Frequency: 70000
Velocity: 0,217
Power: 45,4
Pulse duration: 0,0000001
Pass count: 1
Magnification: 10
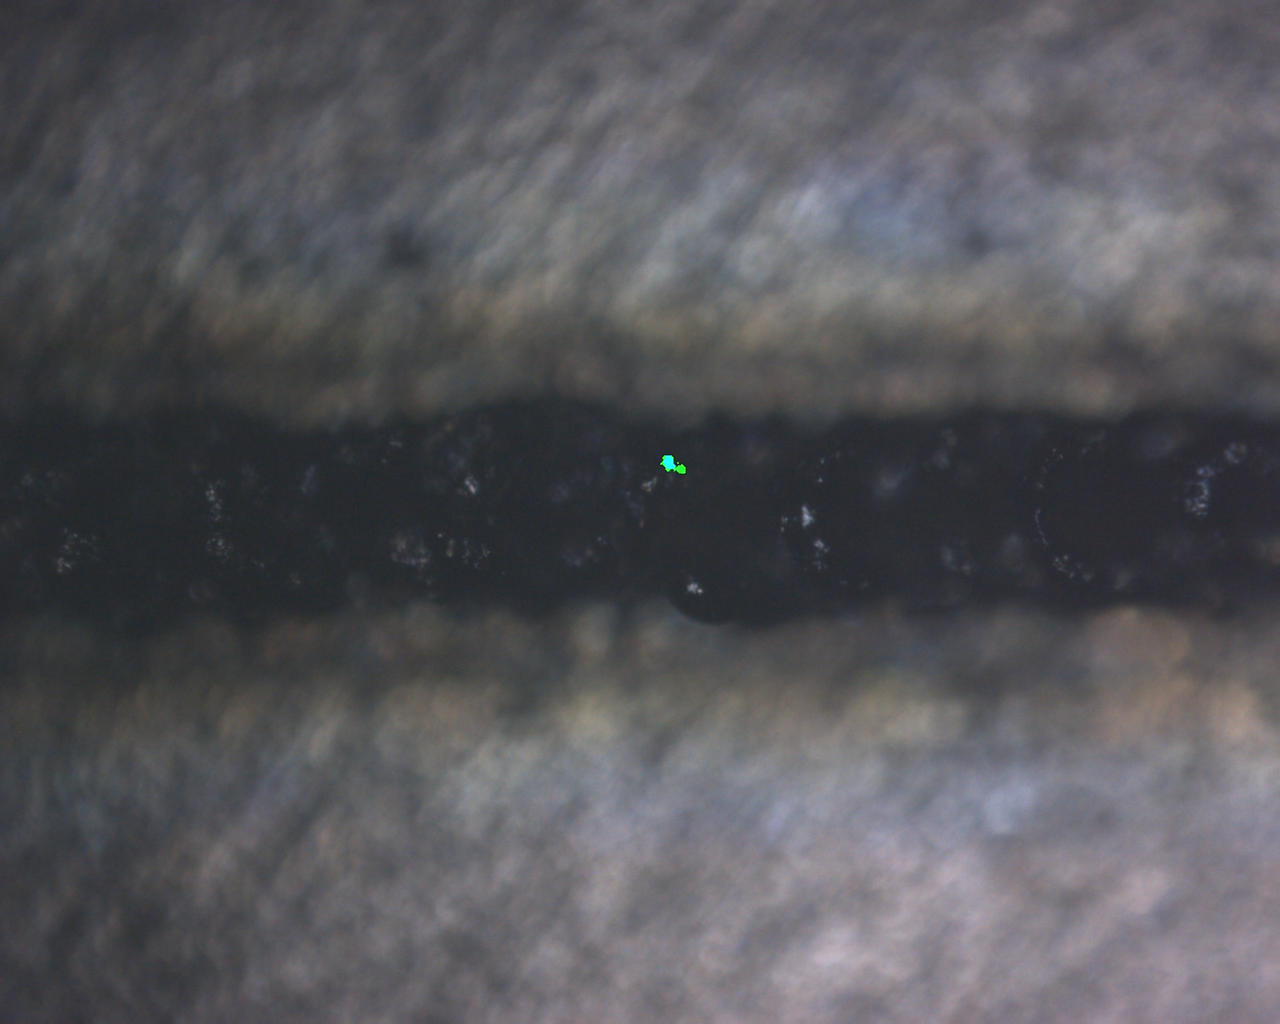
Measured width: 112.844
Other width: 100.437